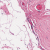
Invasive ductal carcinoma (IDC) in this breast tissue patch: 0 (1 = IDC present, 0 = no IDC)